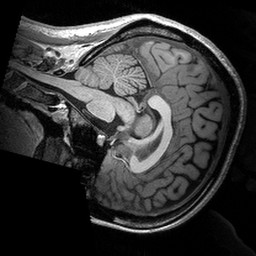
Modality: T1w
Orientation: sagittal
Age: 28
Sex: female
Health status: healthy
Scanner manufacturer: siemens
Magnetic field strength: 3 T
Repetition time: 2.53 s
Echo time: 0.00288 s